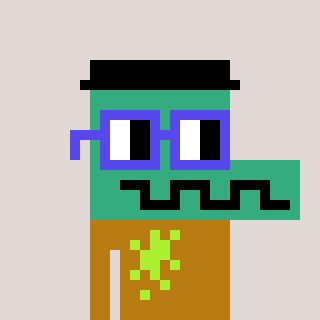
a pixel art character with square blue glasses, a crocodile-shaped head and a gold-colored body on a warm background